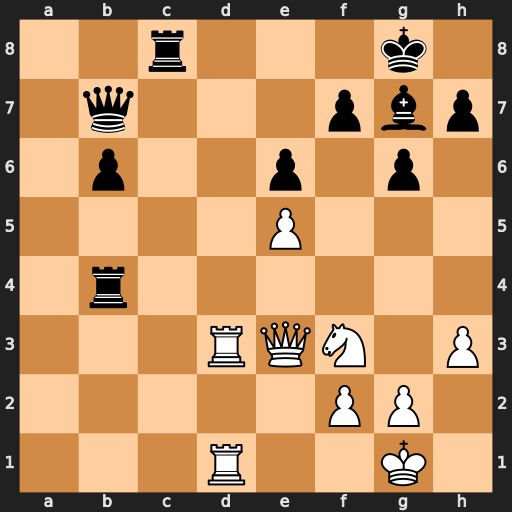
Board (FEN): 2r3k1/1q3pbp/1p2p1p1/4P3/1r6/3RQN1P/5PP1/3R2K1
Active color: w
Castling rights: -
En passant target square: -
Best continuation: Rd8+ Bf8 Qh6 Rxd8 Rxd8 Qe7 Ng5